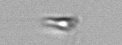
Label: Calciopappus